Question: The difficulty is the following: different annotated-image databases have different sets of landmarks. For example IMM database has almost 60 ladmarks while BioID has about 17. Some of the landmarks are common "shared" between databases some of them aren't.
I would like to ask for an advice on how such data structures should be represented in Haskell? The task is to use different image databases, train them with the same tools, and be able to "cross" compare the results made by predictors that were trained with them?

Here some pseudocode to start:
'''
--
data FaceIMM = LeftEye RightEye Nose Mouth Chin
data FaceBioID = LeftEye RightEye LeftNoseTip RightNoseTip NoseTop Mouth
...
-- training
--
predictor <- train confParameters landmarkDescriptors positionValues
...
fitter <- meanShifter . predictors
...
-- detection
--
fitBioID = fitterBioID face
fitIMM = fitterIMM face
...
-- comparison
errorBioID = distance (fitBioID - truth)
errorIMM = distance (fitIMM - truth)
compare errorBioID errorIMM
'''
Just to be clear I already have "train" and "fit" functions, that are currently either store or accept lists of data. But I want to do better than that.
I don't expect to see completely polished data structure rather something that would help me to start approaching this problem.
EXTRA: In future I would also like to do:
1. take an "intersection" of two image databases and train a fitter with small number of landmarks but bigger size of trained data.
2. take an "union" of two image databases and train another fitter that will have the most number of landmarks in it but probably smaller size of trained data as only the points common to both databases would be used.
FRANCK: <URL>
IMM: <URL>
BioID: <URL>
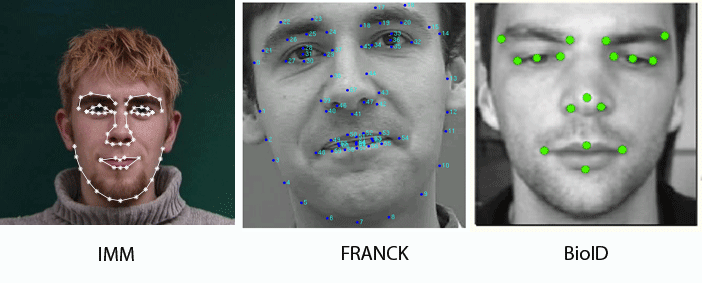
Answer: The simples way is probably
'''
import qualified Data.Map as M
data MarkType = LeftEye | RightEye | LeftNoseTip | RightNoseTip | NoseTop | Mouth
data MarkData = MarkData { mdX :: Int, mdY :: Int, ... }
type Face = M.Map MarkType MarkData
'''
So you list individual mark identifiers from all datasets in 'MarkType' and then a 'Face' can have different marks, and if you want marks shared between 2 faces you do 'M.intersect'.